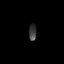
Tissue: skin
Cell type: Epithelial cells
Senescence score: 0.2642
Nuclear area (px): 121
Mean DAPI intensity: 60.645